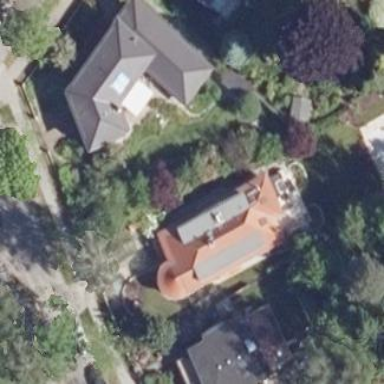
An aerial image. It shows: Detached building.